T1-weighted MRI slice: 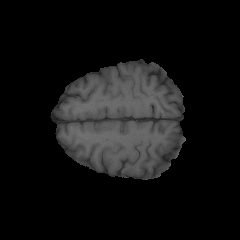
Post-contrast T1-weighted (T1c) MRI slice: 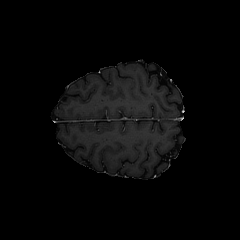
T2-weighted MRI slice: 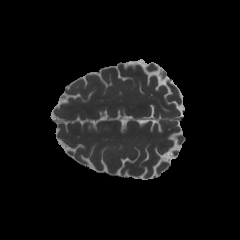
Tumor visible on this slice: no